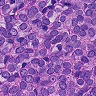
Metastatic tissue present: yes